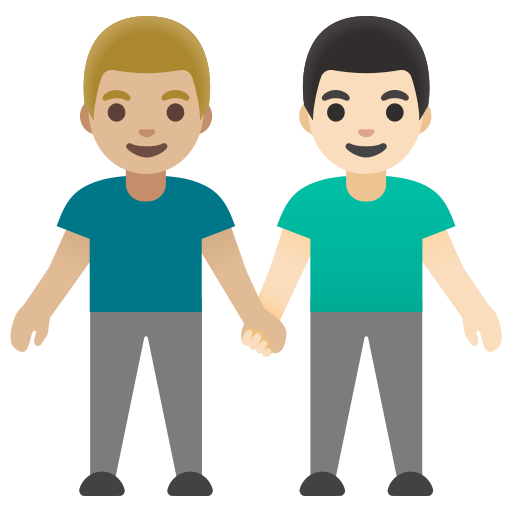
Emoji: 👨🏼‍🤝‍👨🏻